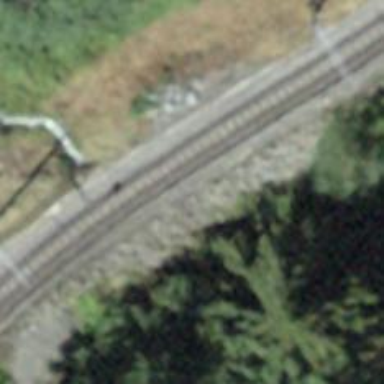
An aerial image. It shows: Narrow-gauge railway with electrified rails.